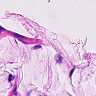
Metastatic tissue present: no